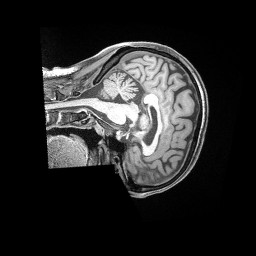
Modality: T1w
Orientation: sagittal
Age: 27
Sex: female
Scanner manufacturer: siemens
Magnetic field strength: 3 T
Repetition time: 2 s
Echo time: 0.00211 s